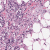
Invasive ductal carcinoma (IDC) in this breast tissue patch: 1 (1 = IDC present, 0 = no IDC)